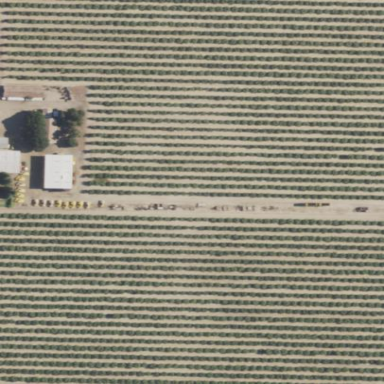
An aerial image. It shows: Beautiful vineyard in the countryside.